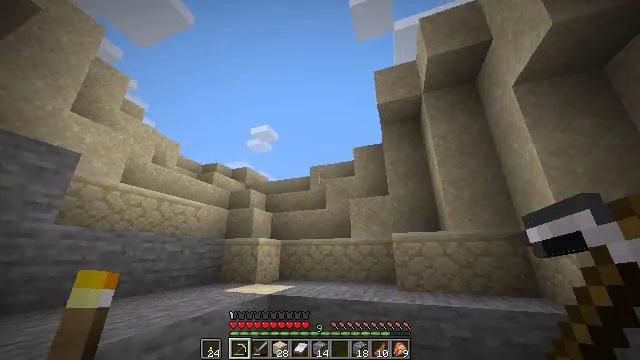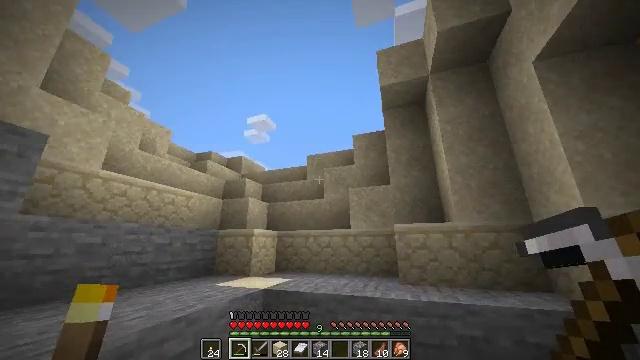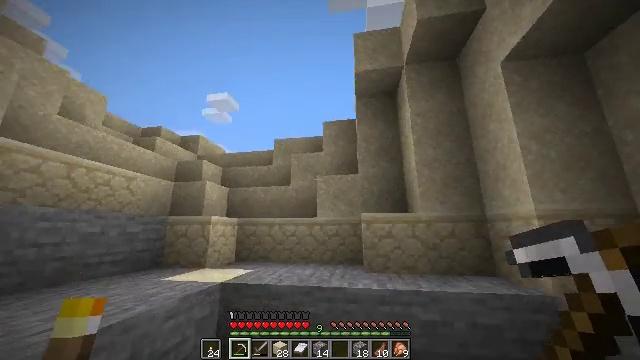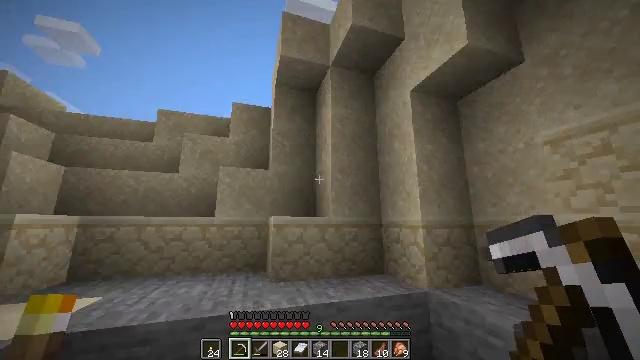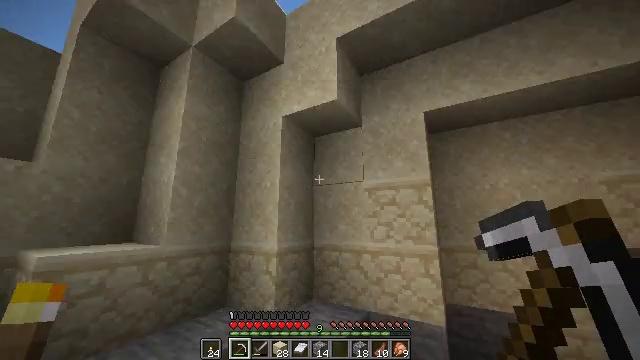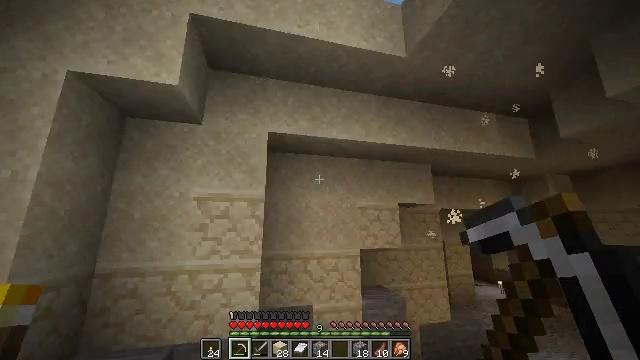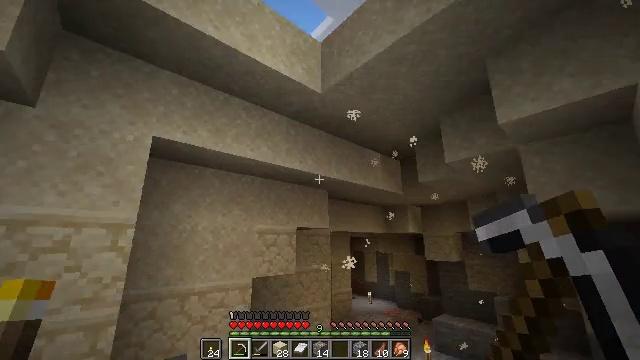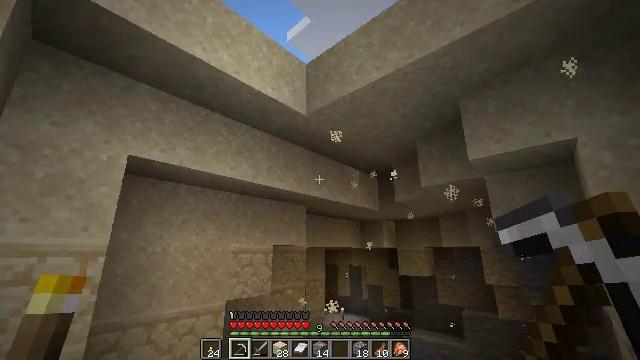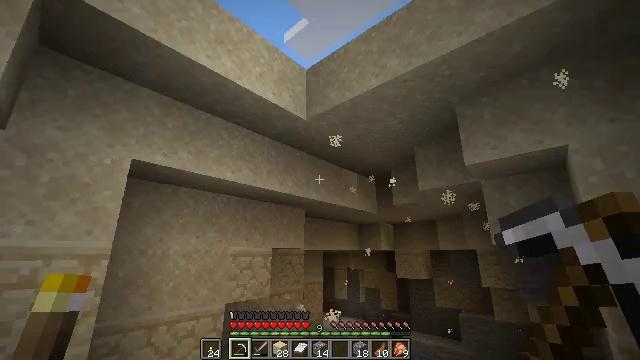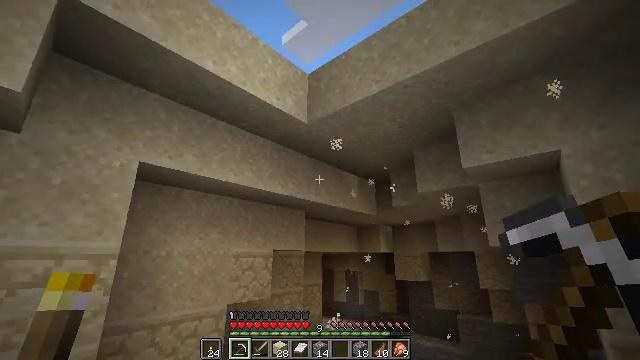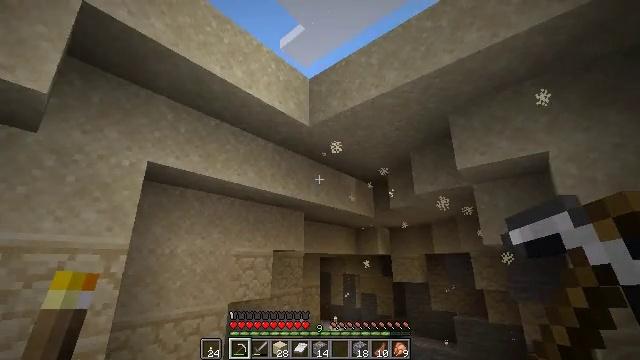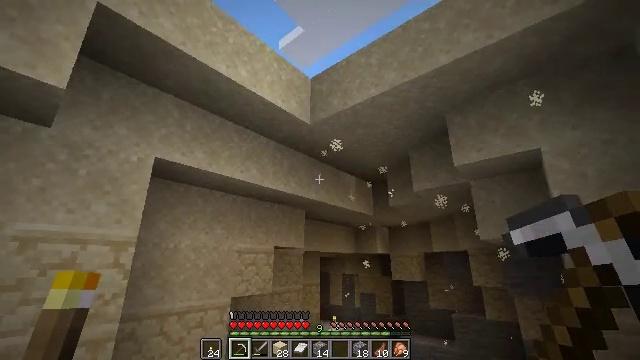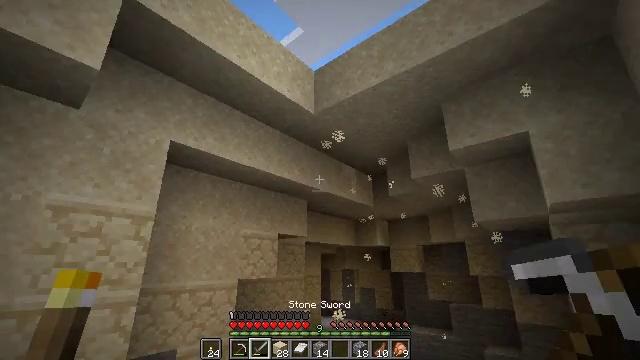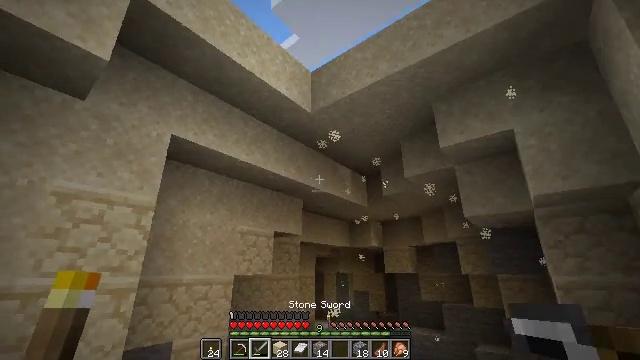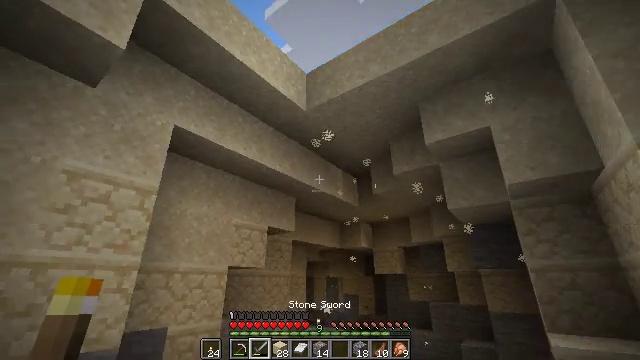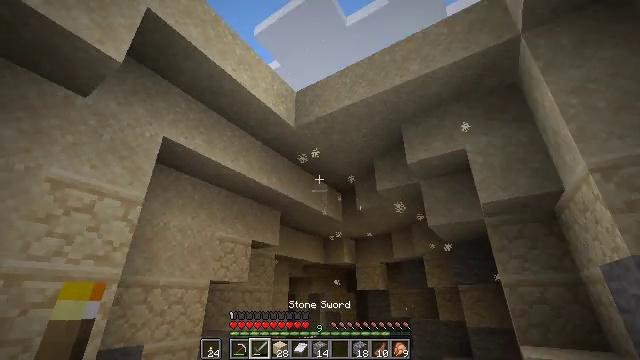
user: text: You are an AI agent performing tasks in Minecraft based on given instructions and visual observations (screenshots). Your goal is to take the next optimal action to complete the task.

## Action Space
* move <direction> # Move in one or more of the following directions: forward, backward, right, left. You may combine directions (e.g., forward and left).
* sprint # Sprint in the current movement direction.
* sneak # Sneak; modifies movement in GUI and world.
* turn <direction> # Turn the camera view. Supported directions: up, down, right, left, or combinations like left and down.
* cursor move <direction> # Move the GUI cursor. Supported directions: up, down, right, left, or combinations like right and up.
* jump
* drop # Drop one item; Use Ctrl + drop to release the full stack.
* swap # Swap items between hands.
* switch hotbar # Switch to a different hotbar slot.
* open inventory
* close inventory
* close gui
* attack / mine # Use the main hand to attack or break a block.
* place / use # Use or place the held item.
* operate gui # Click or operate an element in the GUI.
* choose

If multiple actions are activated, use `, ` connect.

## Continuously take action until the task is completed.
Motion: motion action
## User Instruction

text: Gather sand from the desert.
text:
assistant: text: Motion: move forward and move left, sprint, turn down
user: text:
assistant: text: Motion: move forward and move left, sprint, turn right and down
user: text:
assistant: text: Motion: move forward and move left, sprint, turn right and down, jump
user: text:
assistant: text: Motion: move left, sprint, turn right, jump
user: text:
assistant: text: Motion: turn right, jump
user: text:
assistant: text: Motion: turn right and up
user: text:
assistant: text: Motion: turn right and up
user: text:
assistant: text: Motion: no_op
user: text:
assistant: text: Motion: no_op
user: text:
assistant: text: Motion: no_op
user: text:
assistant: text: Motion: no_op
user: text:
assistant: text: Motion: no_op
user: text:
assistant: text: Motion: turn right and up
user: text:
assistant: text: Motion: turn right and up
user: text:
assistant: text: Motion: turn right and up
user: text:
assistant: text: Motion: turn right and up
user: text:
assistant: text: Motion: turn up
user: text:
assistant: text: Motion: turn up
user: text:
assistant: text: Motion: no_op
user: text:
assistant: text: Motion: no_op
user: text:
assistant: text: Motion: no_op
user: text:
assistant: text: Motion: move forward
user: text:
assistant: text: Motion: move forward, turn up
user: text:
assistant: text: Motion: move forward, turn left and up
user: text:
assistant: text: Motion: move forward
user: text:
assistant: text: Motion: move forward
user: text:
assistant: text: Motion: move forward
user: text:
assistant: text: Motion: move forward, turn up
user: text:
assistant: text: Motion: move forward, turn up
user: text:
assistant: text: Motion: move forward, turn up